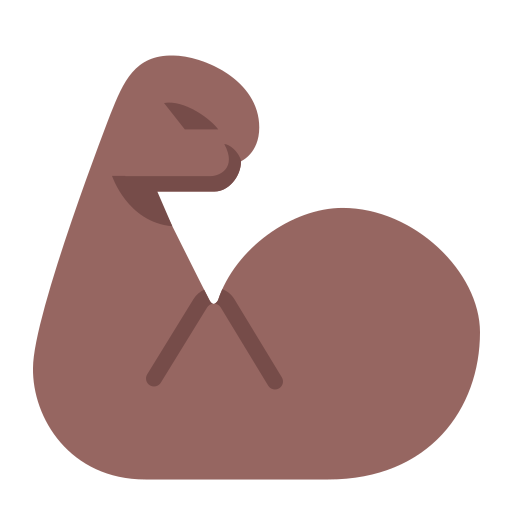
flexed biceps flat  dark